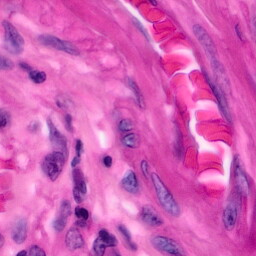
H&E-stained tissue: Pancreatic